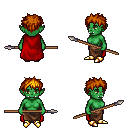
a pixel art fantasy rpg character, female body template, orc, green skin, red cape, robe skirt, dark blonde bedhead hairstyle, gold boots, spear, four views (front, back, left, right), 2x2 character sprite sheet, small pixel art, hard edges, no anti-aliasing